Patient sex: M
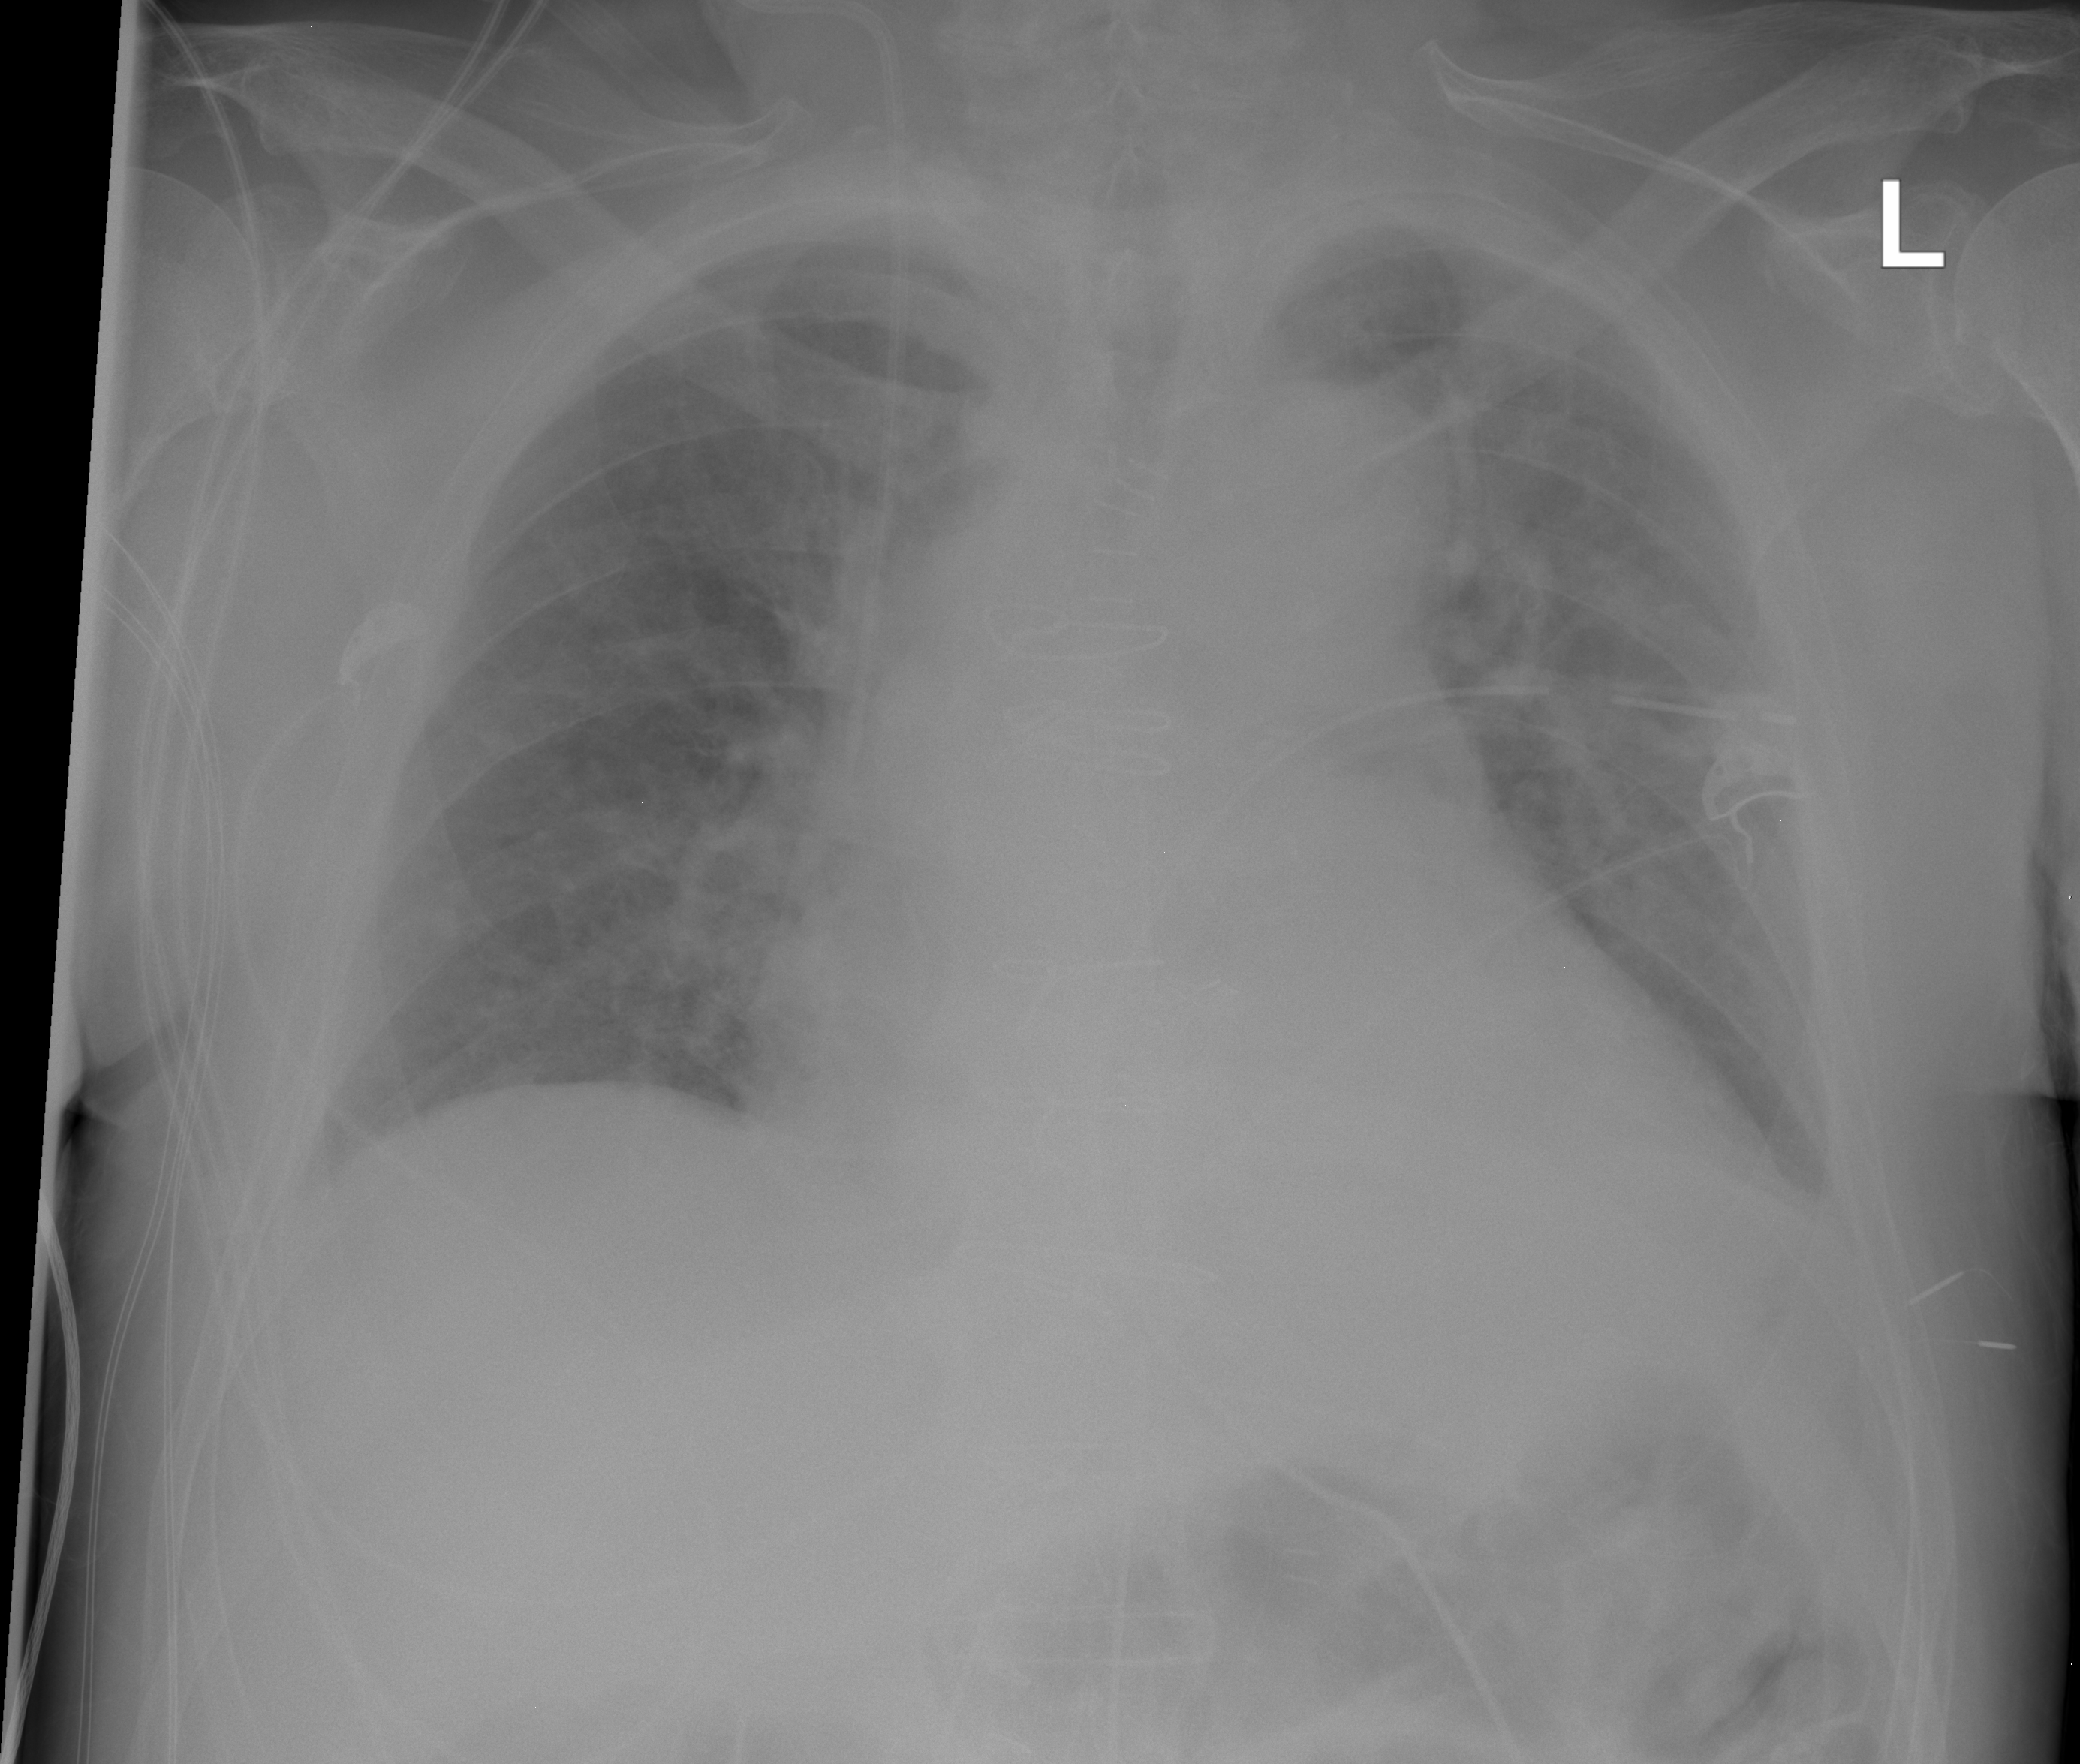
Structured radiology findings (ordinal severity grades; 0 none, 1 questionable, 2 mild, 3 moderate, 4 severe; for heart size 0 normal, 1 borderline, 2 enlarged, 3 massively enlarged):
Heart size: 2
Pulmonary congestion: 2
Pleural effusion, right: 0
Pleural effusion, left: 2
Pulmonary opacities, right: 0
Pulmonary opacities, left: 0
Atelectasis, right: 0
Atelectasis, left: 2